A scalogram (wavelet time-scale view) of one vibration snapshot from a rotating machine is shown. Classify the rotor condition as one of: normal, misalignment, unbalance, looseness.
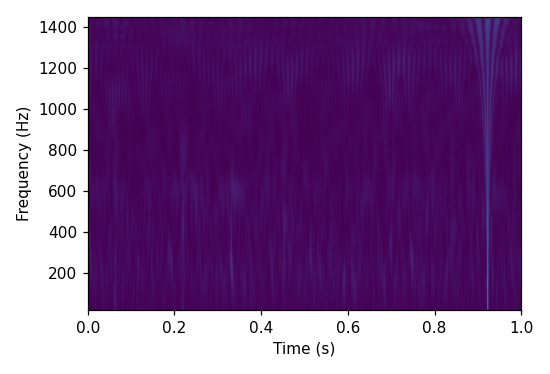
Answer: misalignment